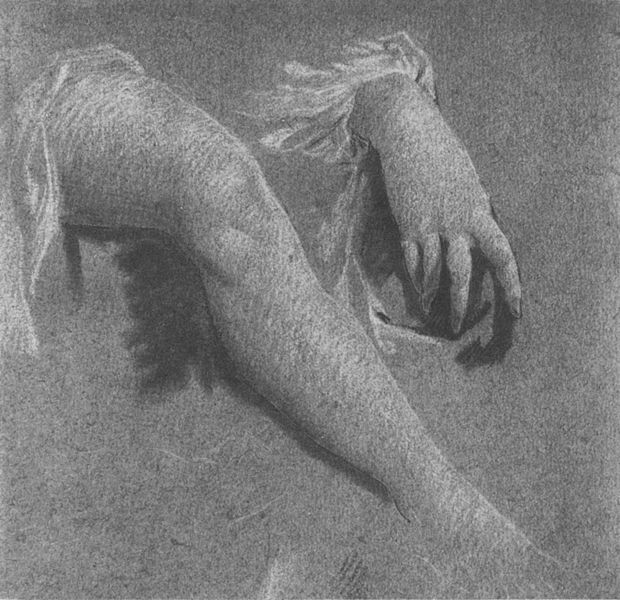
Titel: Bein- und Handstudie
Künstler: Johann Anton de Peters
Institution: Köln, Wallraf-Richartz-Museum, Inventarnr. Z 730
Schlagwörter: feder, hand, schatten, bewegung, finger, kreide, skizze, zeichnung, wind, bein, studie, strumpf, knie, wade, kohle, manschette